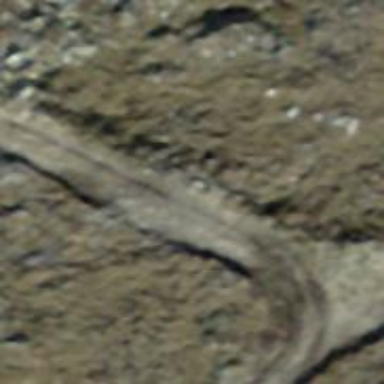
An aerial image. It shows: Track with grade 2 gravel surface.